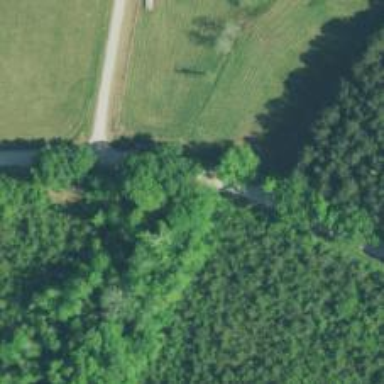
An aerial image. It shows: Culvert tunnel.